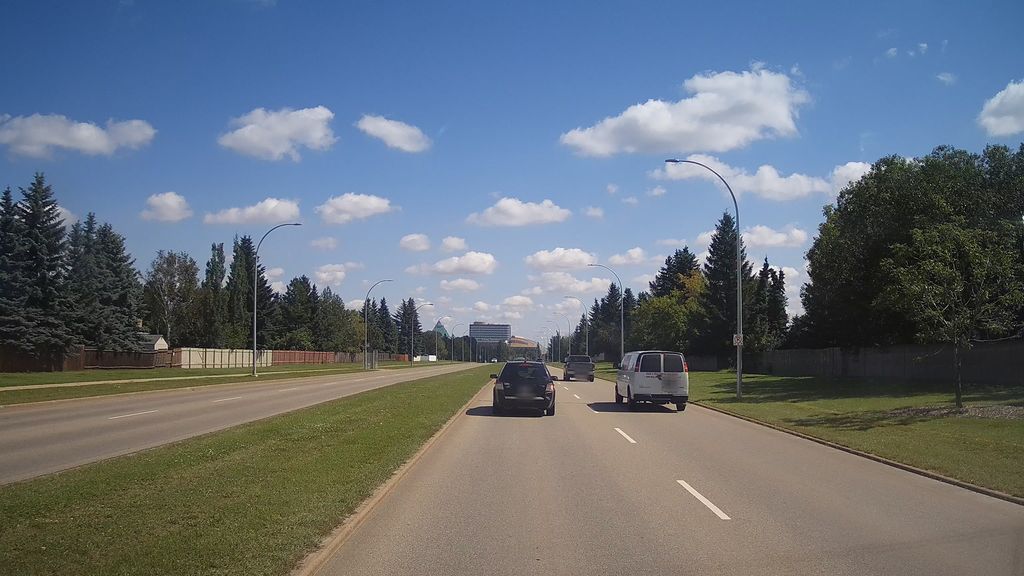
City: edmonton